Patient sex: M
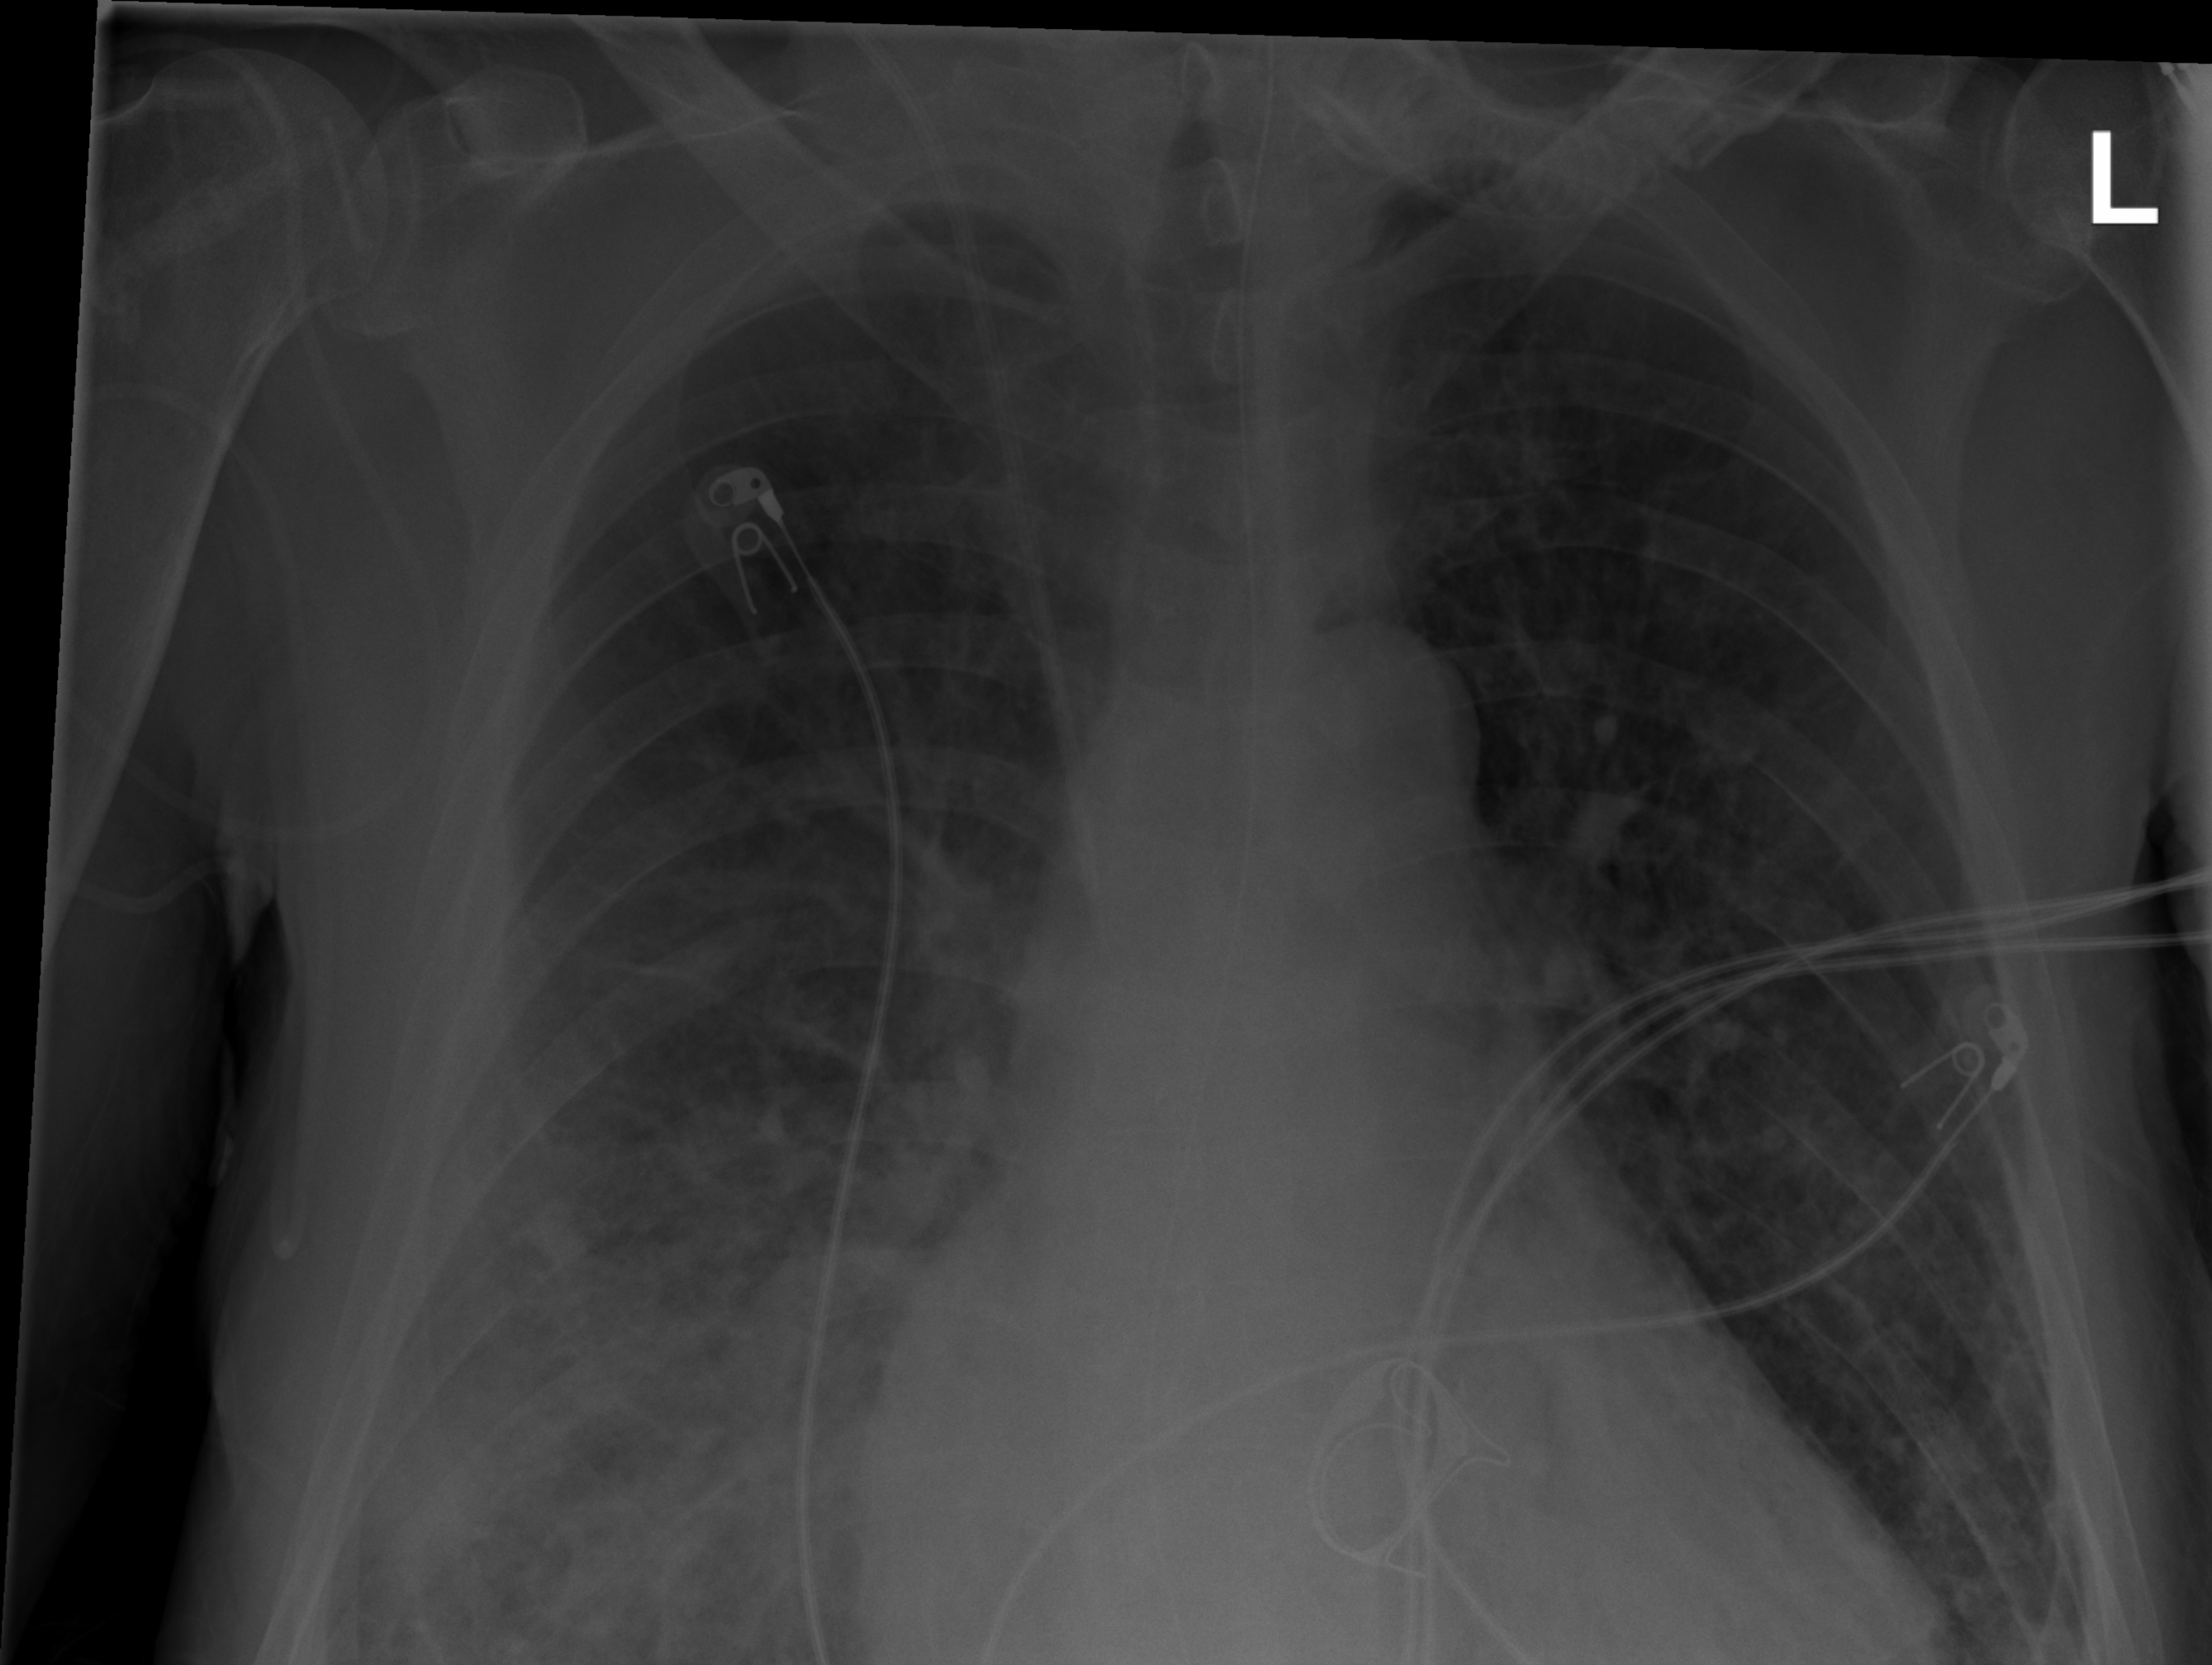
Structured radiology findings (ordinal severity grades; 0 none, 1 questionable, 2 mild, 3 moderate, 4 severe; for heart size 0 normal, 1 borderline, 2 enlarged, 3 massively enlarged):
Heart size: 2
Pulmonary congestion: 2
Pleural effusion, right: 0
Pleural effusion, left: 0
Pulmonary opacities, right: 3
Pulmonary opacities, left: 2
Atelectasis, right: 2
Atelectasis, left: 0